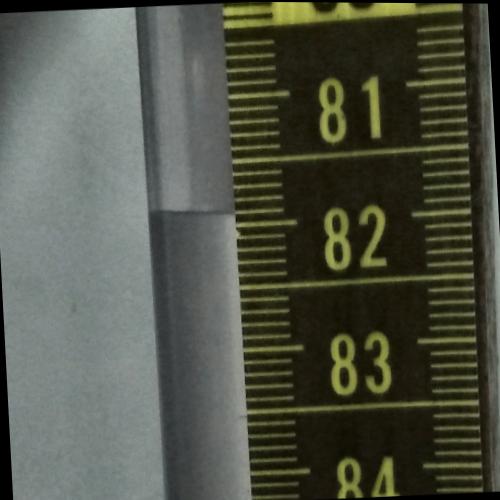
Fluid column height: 81.9 cm